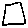
Label: square